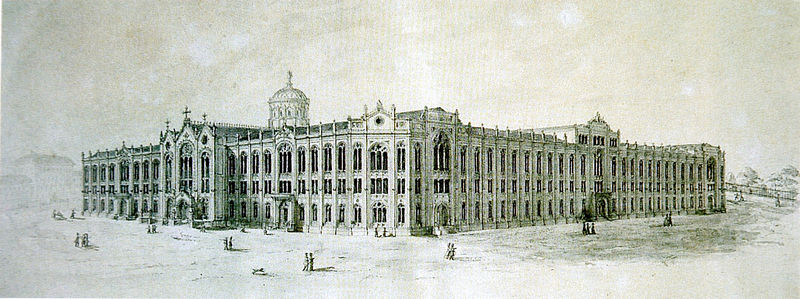
Titel: Entwurf zu einer neuen Universität in München, Perspektive
Künstler: Eduard Riedel
Standort: München
Institution: Bayerische Staatsbibliothek
Schlagwörter: baum, dunkel, feder, flügel, himmel, mann, schatten, weiß, wolken, bäume, frauen, menschen, stadt, fenster, frankreich, frau, grau, hell, laterne, licht, männer, paris, pfeiler, schwarz, skizze, straße, tür, zeichnung, anlage, dach, gebäude, haus, hund, hunde, schloss, tier, tiere, weg, wolke, leute, architektur, barock, mensch, weit, erde, weite, brücke, kirche, paar, gotik, renaissance, rokoko, turm, statue, papier, ansicht, fassade, italien, passanten, perspektive, türen, laufen, russland, giebel, grafik, klein, bullauge, spazieren, platz, kuppel, romantik, treppe, palace, zeigen, tor, foto, panorama, eingang, eingänge, tusche, burg, kreuz, kuppeln, türme, palast, palazzo, rundfenster, stockwerk, groß, druck, druckgrafik, kuppe, radierung, stich, entwurf, pracht, kathedrale, rom, portal, tore, kreuze, risalit, eck, gotisch, anwesen, residenz, manierismus, vision, kapelle, etagen, plan, achsen, tempel, spaziergänger, gothik, kupferstich, stockwerke, wohnen, längs, sakralbau, geschoss, quadratisch, bauwerk, lisenen, maßwerk, aufriss, etage, maßstab, fensterachsen, zeichung, paare, rondell, okulus, fensterfront, kolossalpilaster, komplex, riesig, neugotik, neugotisch, fensterreihe, kaufhaus, anöage, epoche, map, regierungssitz, schlossplatz, simetry, tambpur, weh, wimperge, resident, horizot, frafik, z, ttreppe, el escorial, spanien, königssitz, nturm